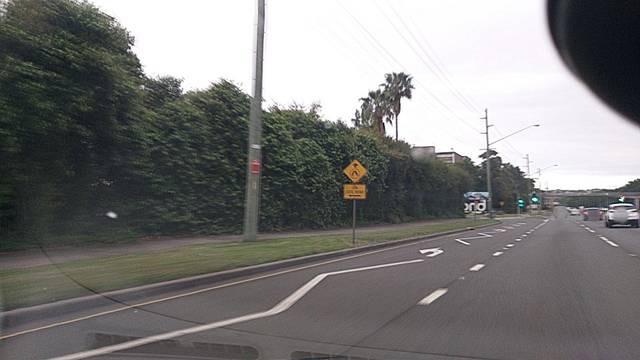
Region: Australia
Coordinates: -34.454, 150.874